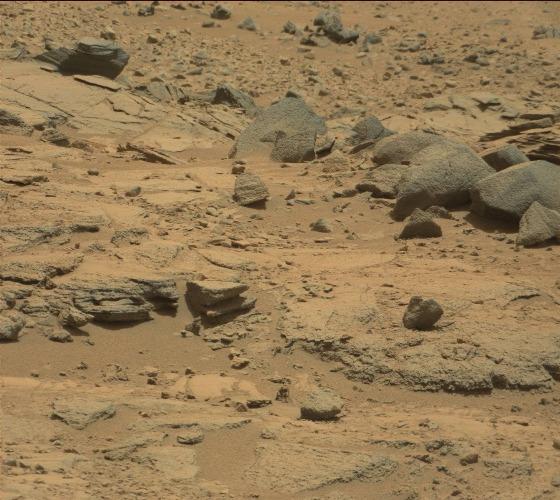
Terrain classes present: Bedrock, Gravel / Sand / Soil, Rock, Shadow